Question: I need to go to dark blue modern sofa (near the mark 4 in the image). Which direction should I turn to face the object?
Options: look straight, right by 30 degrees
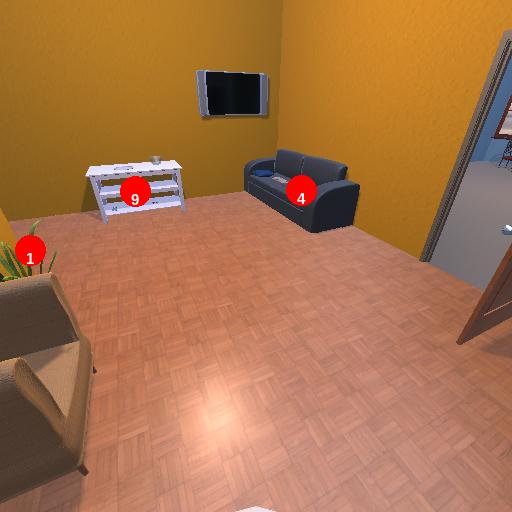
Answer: look straight